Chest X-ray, AP view. Patient: 42 years old, sex M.
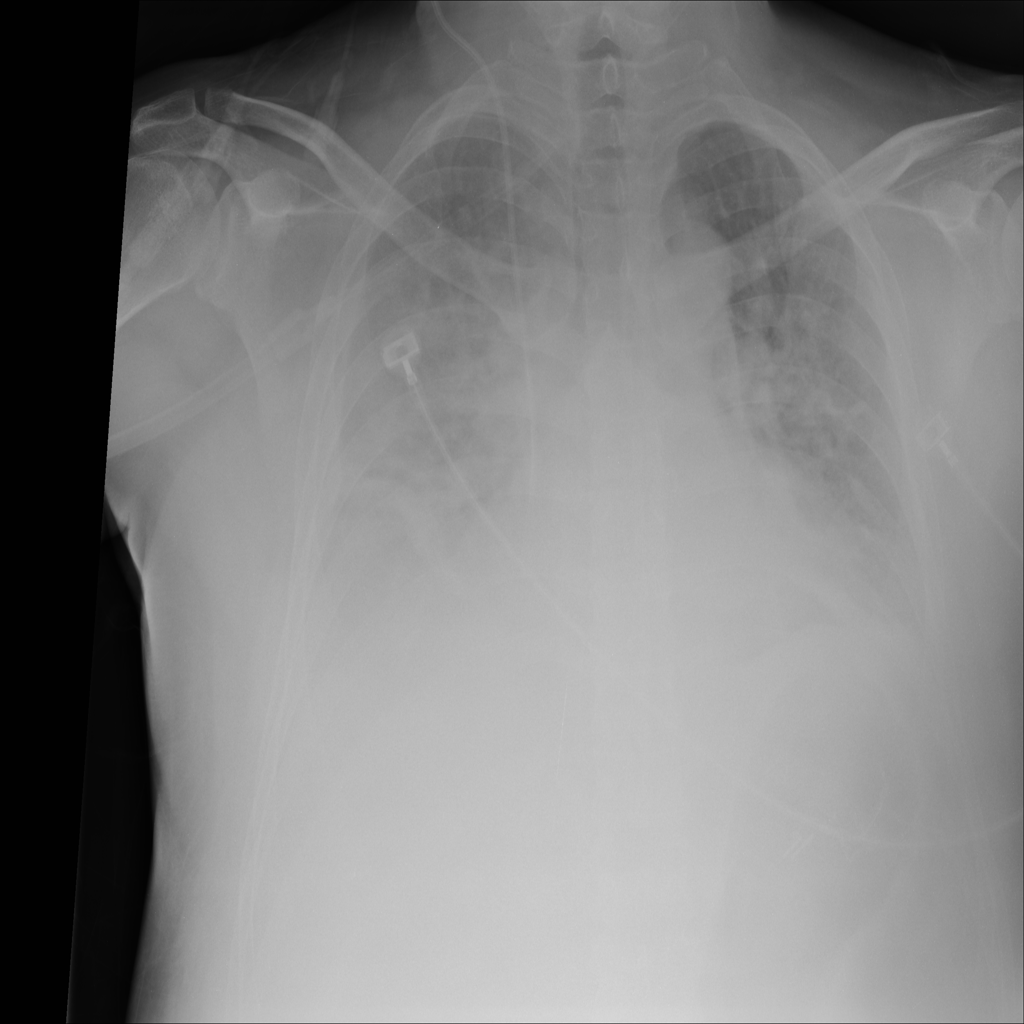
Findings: Atelectasis, Effusion, Infiltration